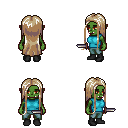
a pixel art fantasy rpg character, female body template, orc, green skin, teal sleeveless shirt, teal pants, white blonde extra-long hairstyle, black shoes, dagger, four views (front, back, left, right), 2x2 character sprite sheet, small pixel art, hard edges, no anti-aliasing